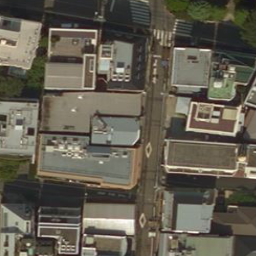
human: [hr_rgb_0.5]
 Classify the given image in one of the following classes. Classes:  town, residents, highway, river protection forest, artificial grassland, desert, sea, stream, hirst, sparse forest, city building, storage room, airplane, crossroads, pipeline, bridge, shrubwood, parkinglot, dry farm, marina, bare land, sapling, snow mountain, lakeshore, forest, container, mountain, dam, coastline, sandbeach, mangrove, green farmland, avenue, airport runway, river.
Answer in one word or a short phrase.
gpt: city building